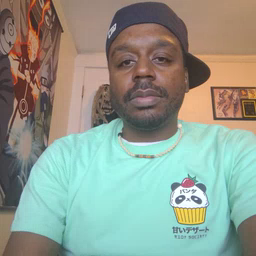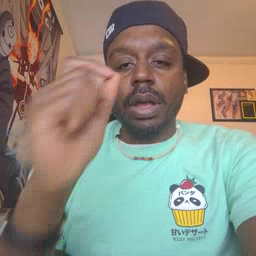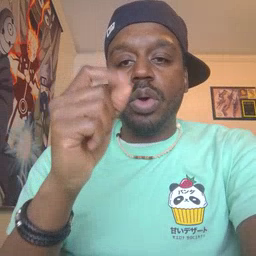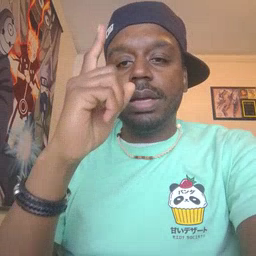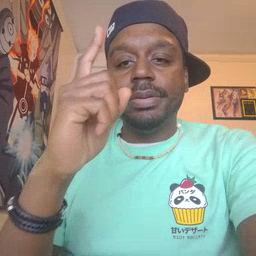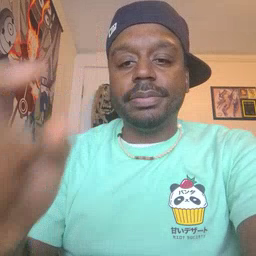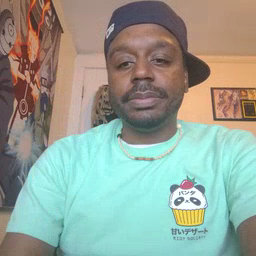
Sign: wake